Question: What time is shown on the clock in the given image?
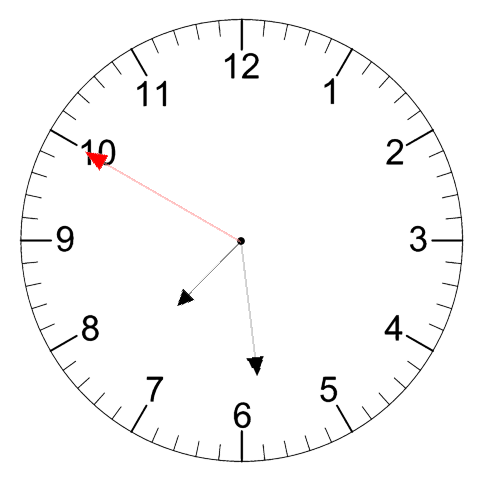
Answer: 07:28:50